Question: I would like to align button on center and make offset i was tried approach like that <URL> but it do not work. For example:
'''
<View
android:id="@+id/fakeView"
android:layout_width="10dp"
android:layout_height="10dp"
android:layout_centerInParent="true"
android:paddingTop="80dp"
android:background="#FFAABB" />
'''
Still stay on center
Is any way accomplish like this:

UPDATE:
my full layout:
'''
<?xml version="1.0" encoding="utf-8"?>
<RelativeLayout xmlns:android="http://schemas.android.com/apk/res/android"
android:layout_width="fill_parent"
android:layout_height="fill_parent" >
<ImageButton
android:layout_width="100dp"
android:layout_height="100dp"
android:layout_centerHorizontal="true"
android:layout_marginLeft="100dp"
/>
</RelativeLayout>
'''
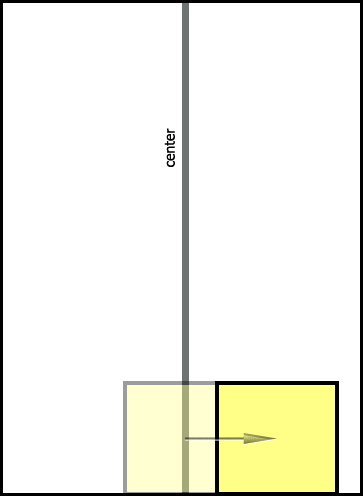
Answer: one way is to use a ancher view which is centerd inside your relative layout, set your button right of it and set your margin.
'''
<?xml version="1.0" encoding="utf-8"?>
<RelativeLayout xmlns:android="http://schemas.android.com/apk/res/android"
android:layout_width="fill_parent"
android:layout_height="fill_parent" >
<View
android:id="@+id/anchor"
android:layout_width="0dp"
android:layout_height="0dp"
android:layout_centerInParent="true" />
<ImageButton
android:layout_width="100dp"
android:layout_height="100dp"
android:layout_marginRight="50dp"
android:layout_toRightOf="@+id/anchor"
/>
</RelativeLayout>
'''
or try:
'''
<?xml version="1.0" encoding="utf-8"?>
<RelativeLayout xmlns:android="http://schemas.android.com/apk/res/android"
android:layout_width="fill_parent"
android:layout_height="fill_parent"
android:gravity="center" >
<ImageButton
android:layout_width="100dp"
android:layout_height="100dp"
android:layout_marginRight="50dp"
/>
</RelativeLayout>
'''